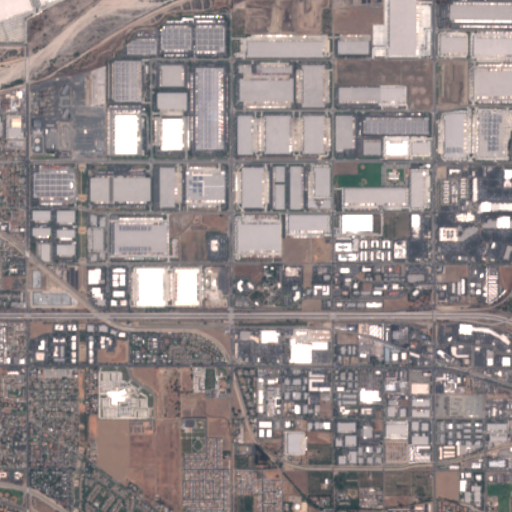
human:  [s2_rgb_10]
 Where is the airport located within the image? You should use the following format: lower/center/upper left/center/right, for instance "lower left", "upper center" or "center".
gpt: The airport is located in the upper of the image.
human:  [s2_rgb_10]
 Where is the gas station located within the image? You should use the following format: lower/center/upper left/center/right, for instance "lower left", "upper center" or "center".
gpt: The gas station is located in the lower right of the image.
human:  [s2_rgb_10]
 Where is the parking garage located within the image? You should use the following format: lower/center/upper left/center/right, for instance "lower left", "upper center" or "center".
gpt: The parking garage is located in the center right of the image.
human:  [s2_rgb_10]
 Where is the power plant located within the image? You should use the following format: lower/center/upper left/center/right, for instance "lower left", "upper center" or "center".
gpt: The power plant is located in the upper left of the image.
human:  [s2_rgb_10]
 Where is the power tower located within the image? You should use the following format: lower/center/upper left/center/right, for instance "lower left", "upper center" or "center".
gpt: The power tower is located in the left of the image.
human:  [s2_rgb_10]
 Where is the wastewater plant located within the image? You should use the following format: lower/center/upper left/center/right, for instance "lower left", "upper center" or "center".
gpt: The wastewater plant is located in the upper right of the image.
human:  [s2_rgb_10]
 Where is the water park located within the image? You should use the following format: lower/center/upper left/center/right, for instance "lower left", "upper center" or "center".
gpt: The water park is located in the center of the image.
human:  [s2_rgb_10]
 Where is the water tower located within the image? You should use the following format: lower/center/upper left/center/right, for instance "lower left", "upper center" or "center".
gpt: The water tower is located in the lower left of the image.
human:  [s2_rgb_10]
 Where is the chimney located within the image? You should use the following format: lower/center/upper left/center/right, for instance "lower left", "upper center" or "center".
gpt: The chimney is located in the upper left of the image.
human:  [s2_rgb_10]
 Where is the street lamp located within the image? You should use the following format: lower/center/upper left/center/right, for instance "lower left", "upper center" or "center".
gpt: The street lamp is located in the lower left of the image.
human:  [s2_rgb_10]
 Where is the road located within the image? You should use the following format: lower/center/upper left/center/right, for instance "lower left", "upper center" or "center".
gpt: There is no road in the image.